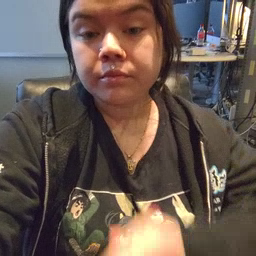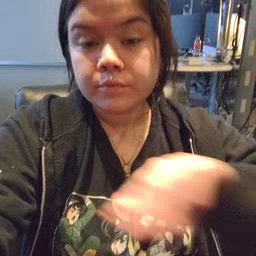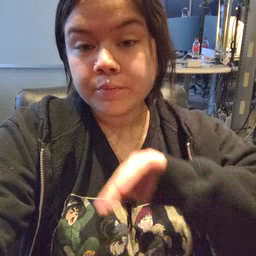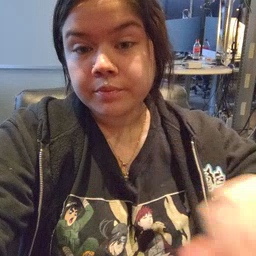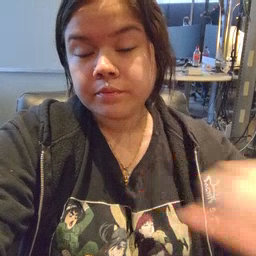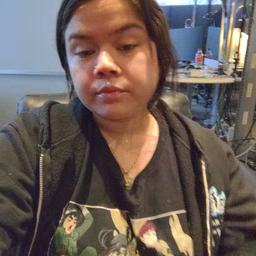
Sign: pool